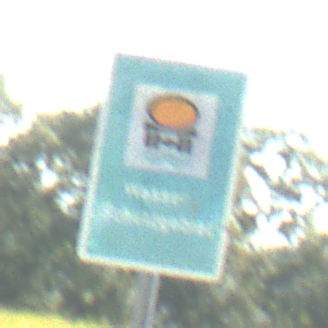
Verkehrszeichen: Wasserschutzgebiet
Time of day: Midday
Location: Outdoor (Nature)
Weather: Clear
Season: NotSpecified
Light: Natural